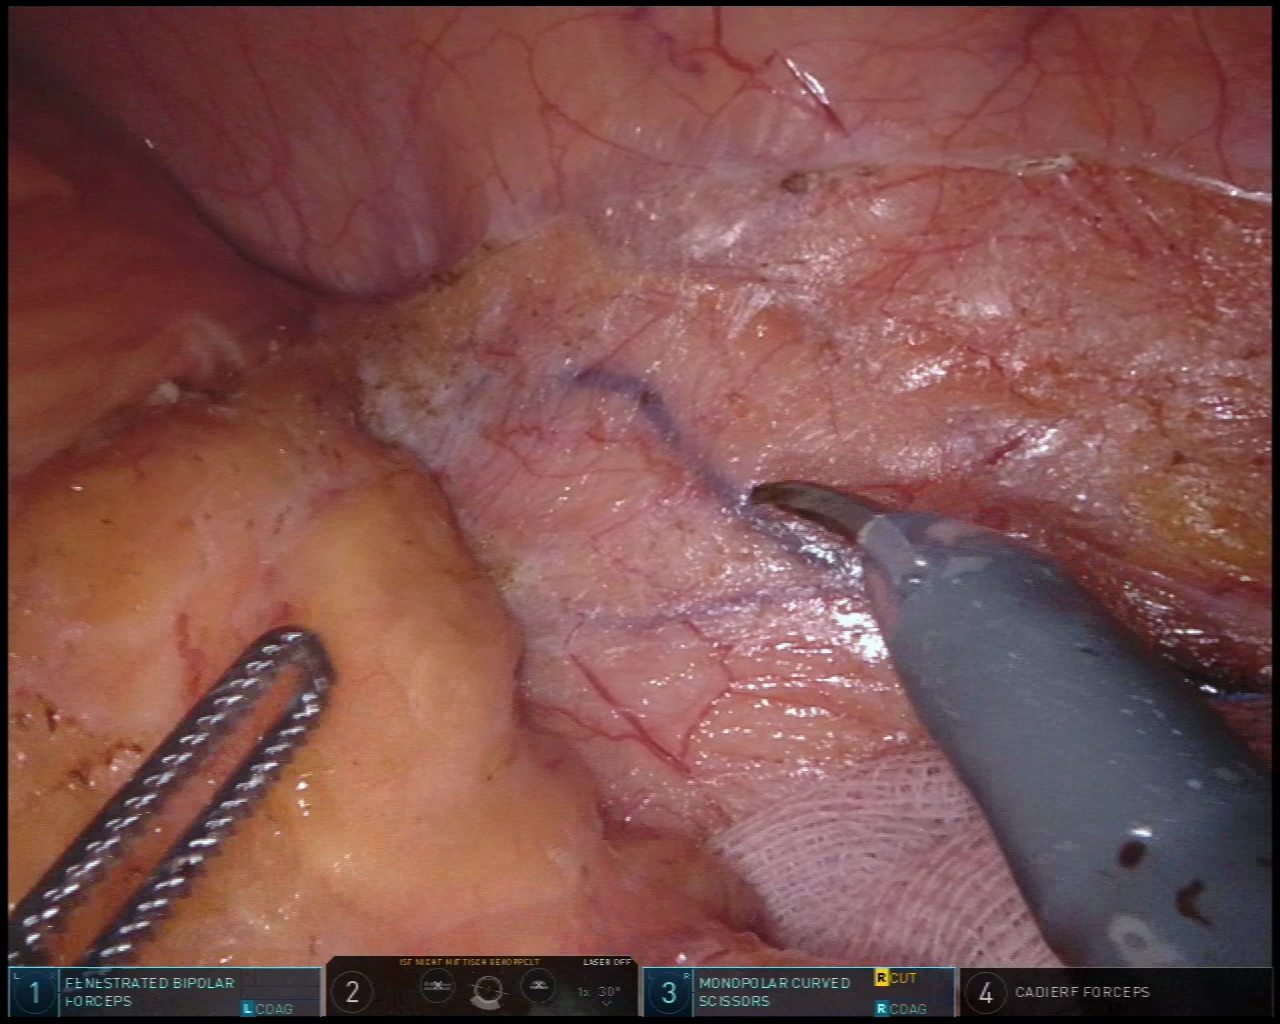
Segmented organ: abdominal_wall
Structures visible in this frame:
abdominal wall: yes
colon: no
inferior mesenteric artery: no
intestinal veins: no
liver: no
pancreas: no
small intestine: no
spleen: no
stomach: no
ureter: no
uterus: no
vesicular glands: no